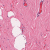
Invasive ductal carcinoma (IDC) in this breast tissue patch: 0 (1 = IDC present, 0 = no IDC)